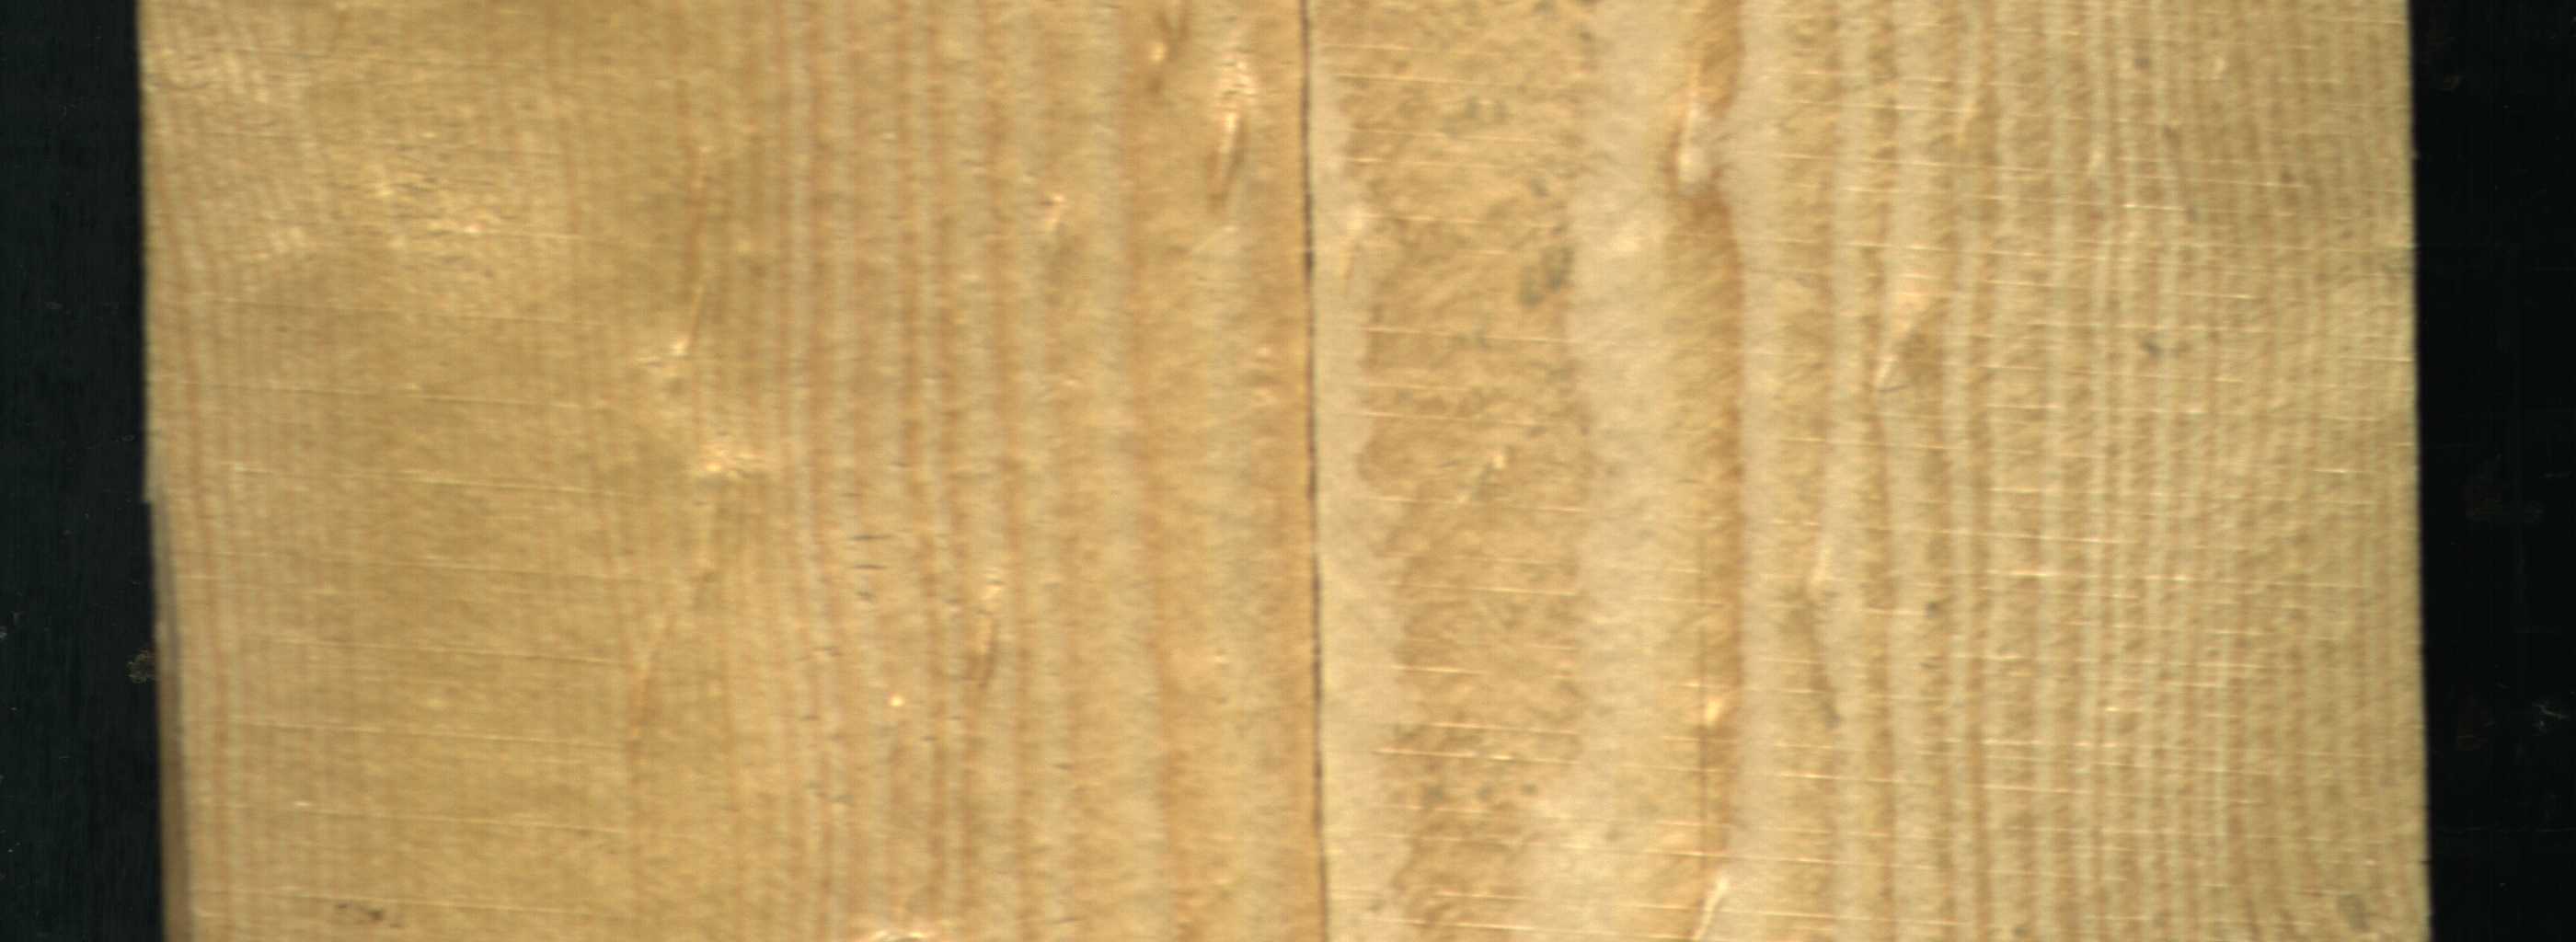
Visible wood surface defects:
Crack